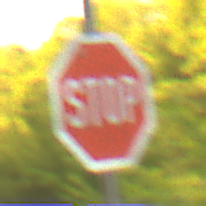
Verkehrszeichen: Stop
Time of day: SunriseSunset
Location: Outdoor (RoadRail)
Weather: Clear
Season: NotSpecified
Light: Natural